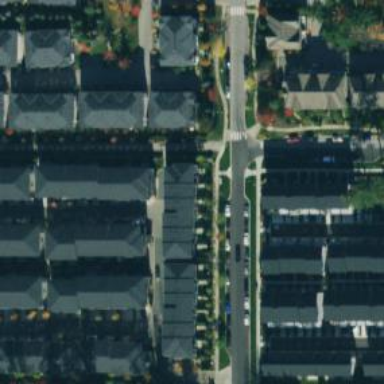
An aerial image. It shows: Residential road with separate asphalt sidewalk.